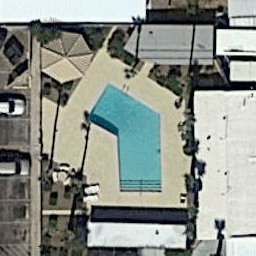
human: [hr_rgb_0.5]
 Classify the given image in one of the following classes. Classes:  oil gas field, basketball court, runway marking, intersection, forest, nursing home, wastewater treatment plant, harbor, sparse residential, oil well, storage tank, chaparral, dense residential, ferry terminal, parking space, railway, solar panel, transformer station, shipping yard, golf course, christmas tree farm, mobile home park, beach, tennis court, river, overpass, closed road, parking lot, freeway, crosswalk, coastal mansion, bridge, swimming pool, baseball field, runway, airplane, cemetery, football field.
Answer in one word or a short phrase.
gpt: swimming pool